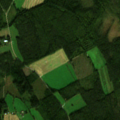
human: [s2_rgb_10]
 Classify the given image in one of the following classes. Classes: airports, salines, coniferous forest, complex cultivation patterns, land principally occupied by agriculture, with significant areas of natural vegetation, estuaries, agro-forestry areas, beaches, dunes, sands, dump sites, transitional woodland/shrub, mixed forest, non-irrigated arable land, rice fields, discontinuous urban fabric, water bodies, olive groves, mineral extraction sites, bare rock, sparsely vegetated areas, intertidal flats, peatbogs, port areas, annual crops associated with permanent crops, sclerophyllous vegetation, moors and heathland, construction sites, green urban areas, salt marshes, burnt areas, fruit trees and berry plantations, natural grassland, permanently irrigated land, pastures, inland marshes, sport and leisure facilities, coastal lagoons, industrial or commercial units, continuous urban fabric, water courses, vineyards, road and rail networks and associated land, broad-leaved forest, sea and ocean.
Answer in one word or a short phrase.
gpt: land principally occupied by agriculture, with significant areas of natural vegetation, coniferous forest, mixed forest, transitional woodland/shrub